Question:
i'm automating a project where every month i need to go on a website and copy a file from there.
i'm able to copy the file, the problem is that they're named like below so there's no way for me to know which file to copy that month.
filename2015011023549.zip
filename2015021922876.zip
is there a way to get a list of files from a website?
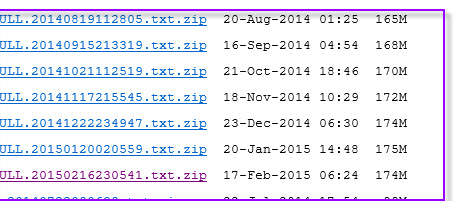
Answer: You download the page (see in-line comments) with the file listing to a local file, then parse that file for possible file name candidates:
'''
Option Compare Database
Option Explicit
Private Declare Function URLDownloadToFile Lib "urlmon" Alias "URLDownloadToFileA" ( _
ByVal pCaller As Long, _
ByVal szURL As String, _
ByVal szFileName As String, _
ByVal dwReserved As Long, _
ByVal lpfnCB As Long) _
As Long
Public Function DownloadFile( _
ByVal strURL As String, _
ByVal strLocalFilename As String) _
As Long
' Download file or page with public access from the web.
' 2004-12-17. Cactus Data ApS, CPH.
' Usage, download a file:
' lngRet = DownloadFile("http://www.databaseadvisors.com/Graphics/conf2002/2002ConferencePicsbySmolin/images/dba02smolin27.jpg", "c:\happybassett.jpg")
'
' Usage, download a page:
' lngRet = DownloadFile("http://www.databaseadvisors.com/conf2002/conf200202.asp", "c:\dbaconference.htm")
' Returns 0 if success, error code if not.
' Error codes:
' -<PHONE> "file not found".
' -<PHONE> "domain not found".
' Limitation.
' Does not check if local file was created successfully.
Dim lngRetVal As Long
lngRetVal = URLDownloadToFile(0, strURL & vbNullChar, strLocalFilename & vbNullChar, 0, 0)
DownloadFile = lngRetVal
End Function
'''